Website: lowes
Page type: review-order
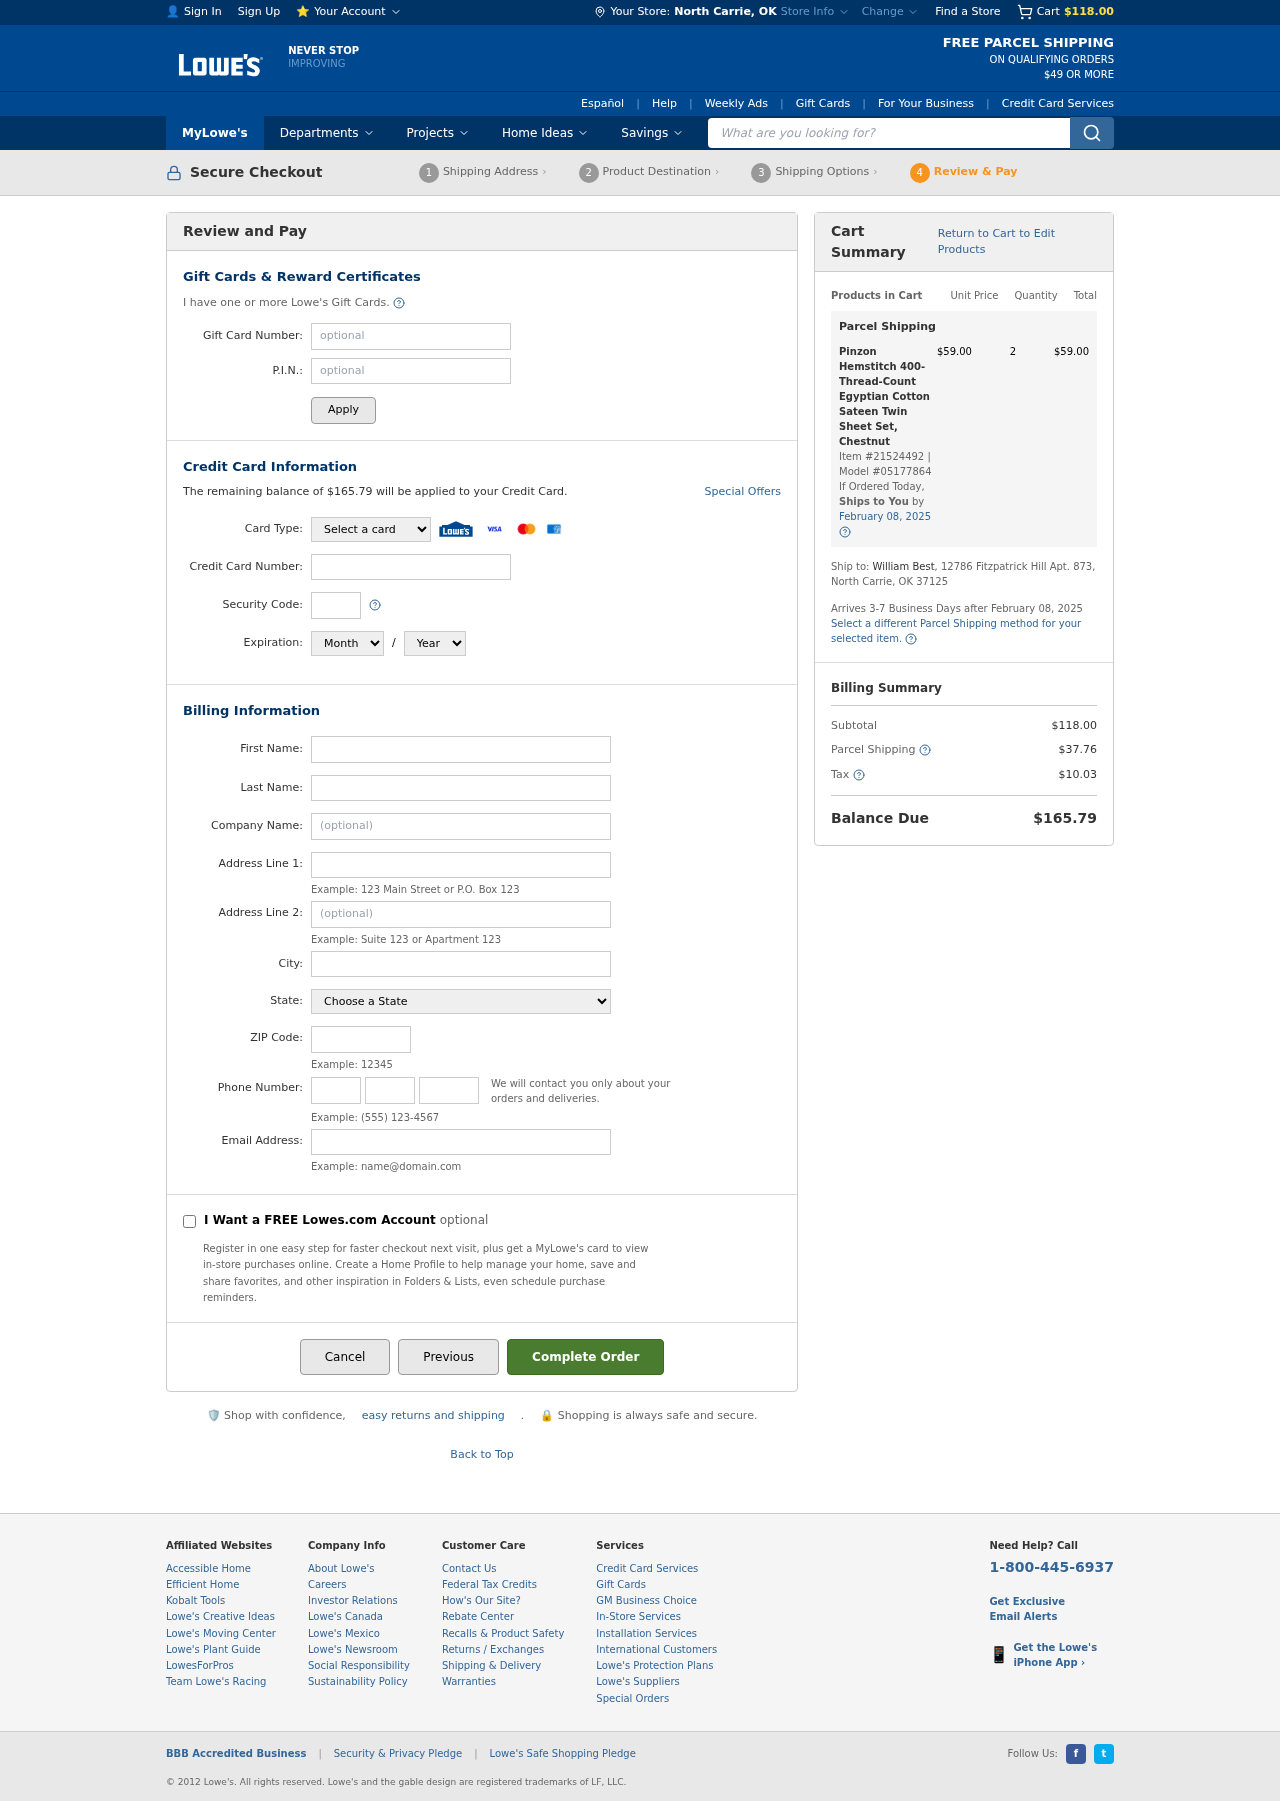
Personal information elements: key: PII_CARD_CVV
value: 2619
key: PII_CARD_EXPIRY_MONTH
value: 12
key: PII_CARD_EXPIRY_YEAR
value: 30
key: PII_CARD_NUMBER
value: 3401 1938 8302 371
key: PII_CARD_TYPE
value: American Express
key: PII_CITY
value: North Carrie
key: PII_CITY_STATE
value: North Carrie, OK
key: PII_EMAIL
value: william_best@hotmail.com
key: PII_FIRSTNAME
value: William
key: PII_LASTNAME
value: Best
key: PII_PHONE_AREA
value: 389
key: PII_PHONE_PREFIX
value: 810
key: PII_PHONE_SUFFIX
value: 0768
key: PII_POSTCODE
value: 37125
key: PII_STATE
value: Oklahoma
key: PII_STREET
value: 12786 Fitzpatrick Hill Apt. 873
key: PII_STREET2
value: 12786 Fitzpatrick Hill Apt. 873
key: PII_STREET2
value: Apt. 575
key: PII_FULLNAME2
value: William Best
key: PII_CITY_STATE_ZIP2
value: North Carrie, OK 37125
Product elements: key: PRODUCT1_NAME
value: Pinzon Hemstitch 400-Thread-Count Egyptian Cotton Sateen Twin Sheet Set, Chestnut
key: PRODUCT1_PRICE
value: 59
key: PRODUCT1_QUANTITY
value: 2
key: PRODUCT1_ITEM_NUMBER
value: Item #21524492
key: PRODUCT1_MODEL_NUMBER
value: Model #05177864
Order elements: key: ORDER_SUBTOTAL
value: $118.00
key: ORDER_BALANCE_DUE
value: $165.79
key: ORDER_SHIPPING_DATE
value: February 08, 2025
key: ORDER_ITEM_TOTAL
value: $59.00
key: ORDER_SHIPPING_DATE2
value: February 08, 2025
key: ORDER_SHIPPING_COST
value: $37.76
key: ORDER_TAX
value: $10.03
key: ORDER_TOTAL
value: $165.79
Search elements: key: HEADER_SEARCH
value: What are you looking for?